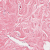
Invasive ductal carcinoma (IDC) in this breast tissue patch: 0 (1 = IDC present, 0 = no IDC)